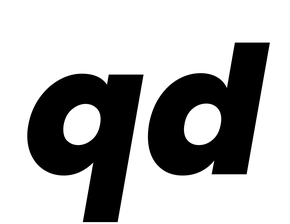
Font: Poppins-ExtraBoldItalic